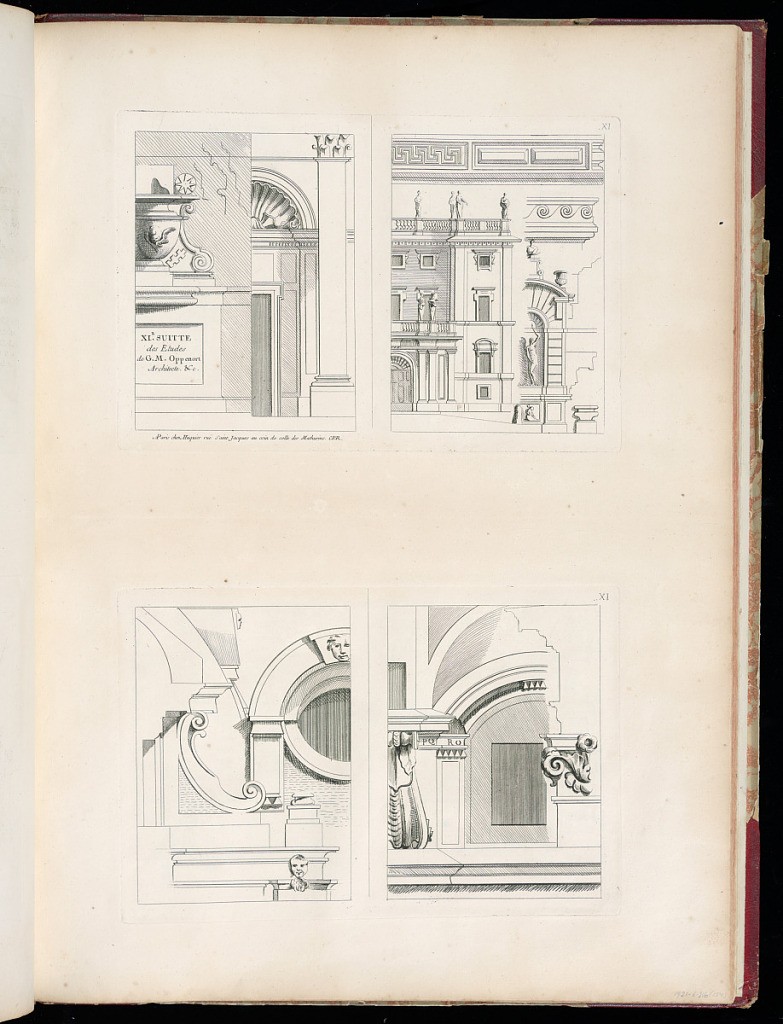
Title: Title Page
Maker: Gilles-Marie Oppenord, French, 1672–1742
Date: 1749-1761
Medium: Etching and engraving on laid paper
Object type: Bound print
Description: Page printed with two plates (each divided into two) depicting architecture fragments, including a doorway, facade, rondel, aedicule, and capital. The left side of the upper plate functions as the title page. Both plates are numbered, neither are signed.